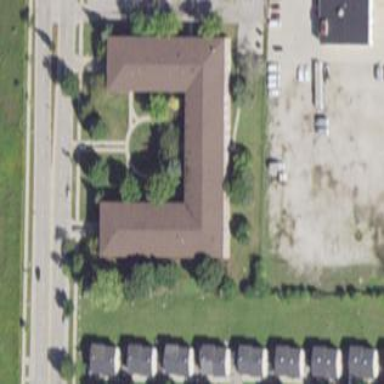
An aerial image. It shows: Image showing building with apartments.